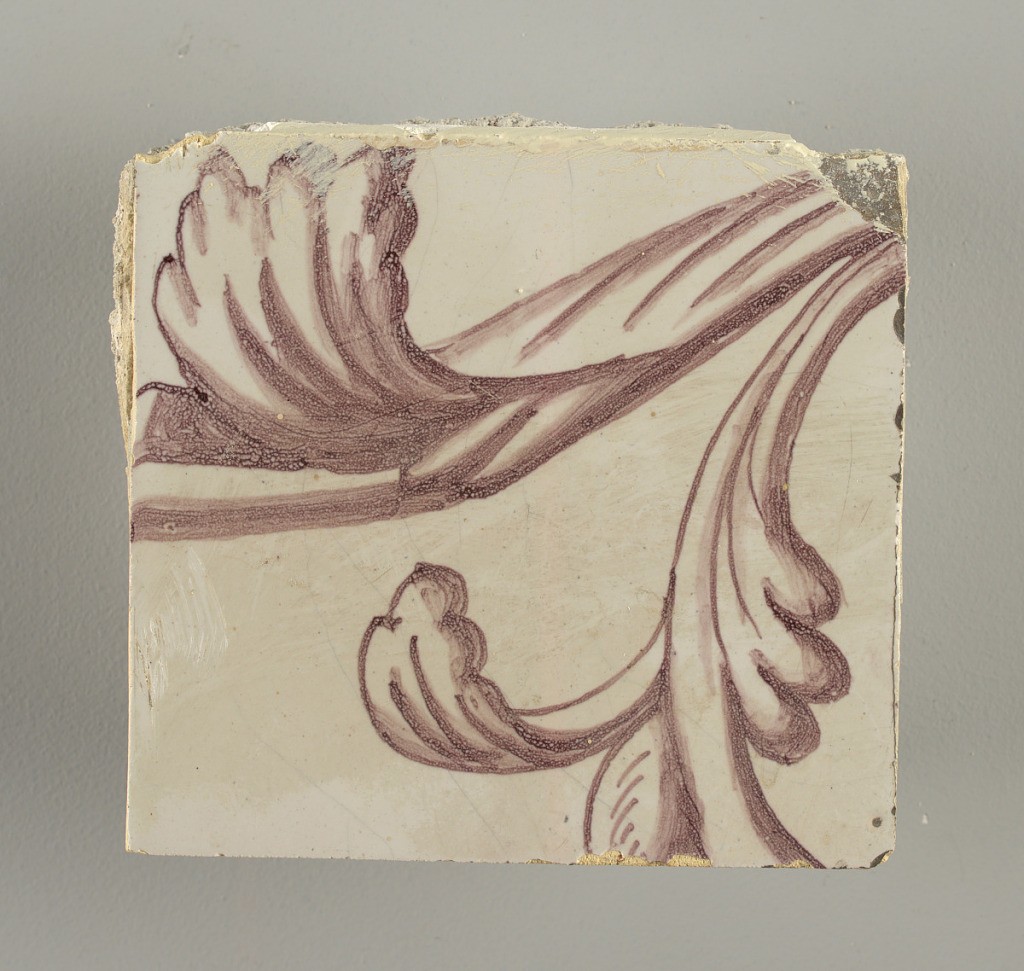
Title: Wall facing
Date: ca. 1725
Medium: Tin-glazed earthenware, underglaze
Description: Horizontal rectangle.  Thirty-seven tiles wide and twenty-one high with opening for door or window nineteen and one-half tiles high and twelve wide.  To left and right of opening, centered canopy above. Left, woman representing Hope, right, a sculputure urn.  Centered above opening, a mascaron.  Arabesque design of foliage.